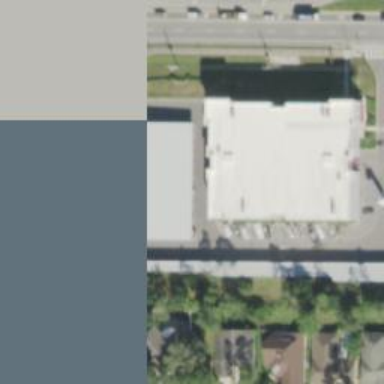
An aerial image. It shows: Building used for storage rental.